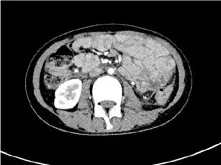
Patient's pre- and post-treatment imaging data. (G) Abdominal contrast-enhanced CT scans at 6 months after the second-stage surgery show no recurrence of intra-abdominal tumors.
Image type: radiology (ct)